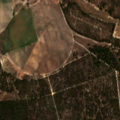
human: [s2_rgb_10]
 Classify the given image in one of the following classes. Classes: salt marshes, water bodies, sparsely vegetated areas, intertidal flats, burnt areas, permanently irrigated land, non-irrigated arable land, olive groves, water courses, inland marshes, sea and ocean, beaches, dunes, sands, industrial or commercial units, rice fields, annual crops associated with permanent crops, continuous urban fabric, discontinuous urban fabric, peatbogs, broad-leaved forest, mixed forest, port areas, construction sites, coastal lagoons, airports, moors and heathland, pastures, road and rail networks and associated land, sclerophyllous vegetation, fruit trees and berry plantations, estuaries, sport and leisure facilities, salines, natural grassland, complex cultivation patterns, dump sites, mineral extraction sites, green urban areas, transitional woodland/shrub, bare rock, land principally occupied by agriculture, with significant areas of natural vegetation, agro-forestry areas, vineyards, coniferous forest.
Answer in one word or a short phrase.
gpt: permanently irrigated land, vineyards, broad-leaved forest, mixed forest